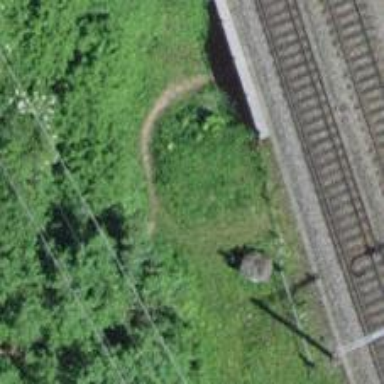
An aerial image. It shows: Gravel path.